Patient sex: F
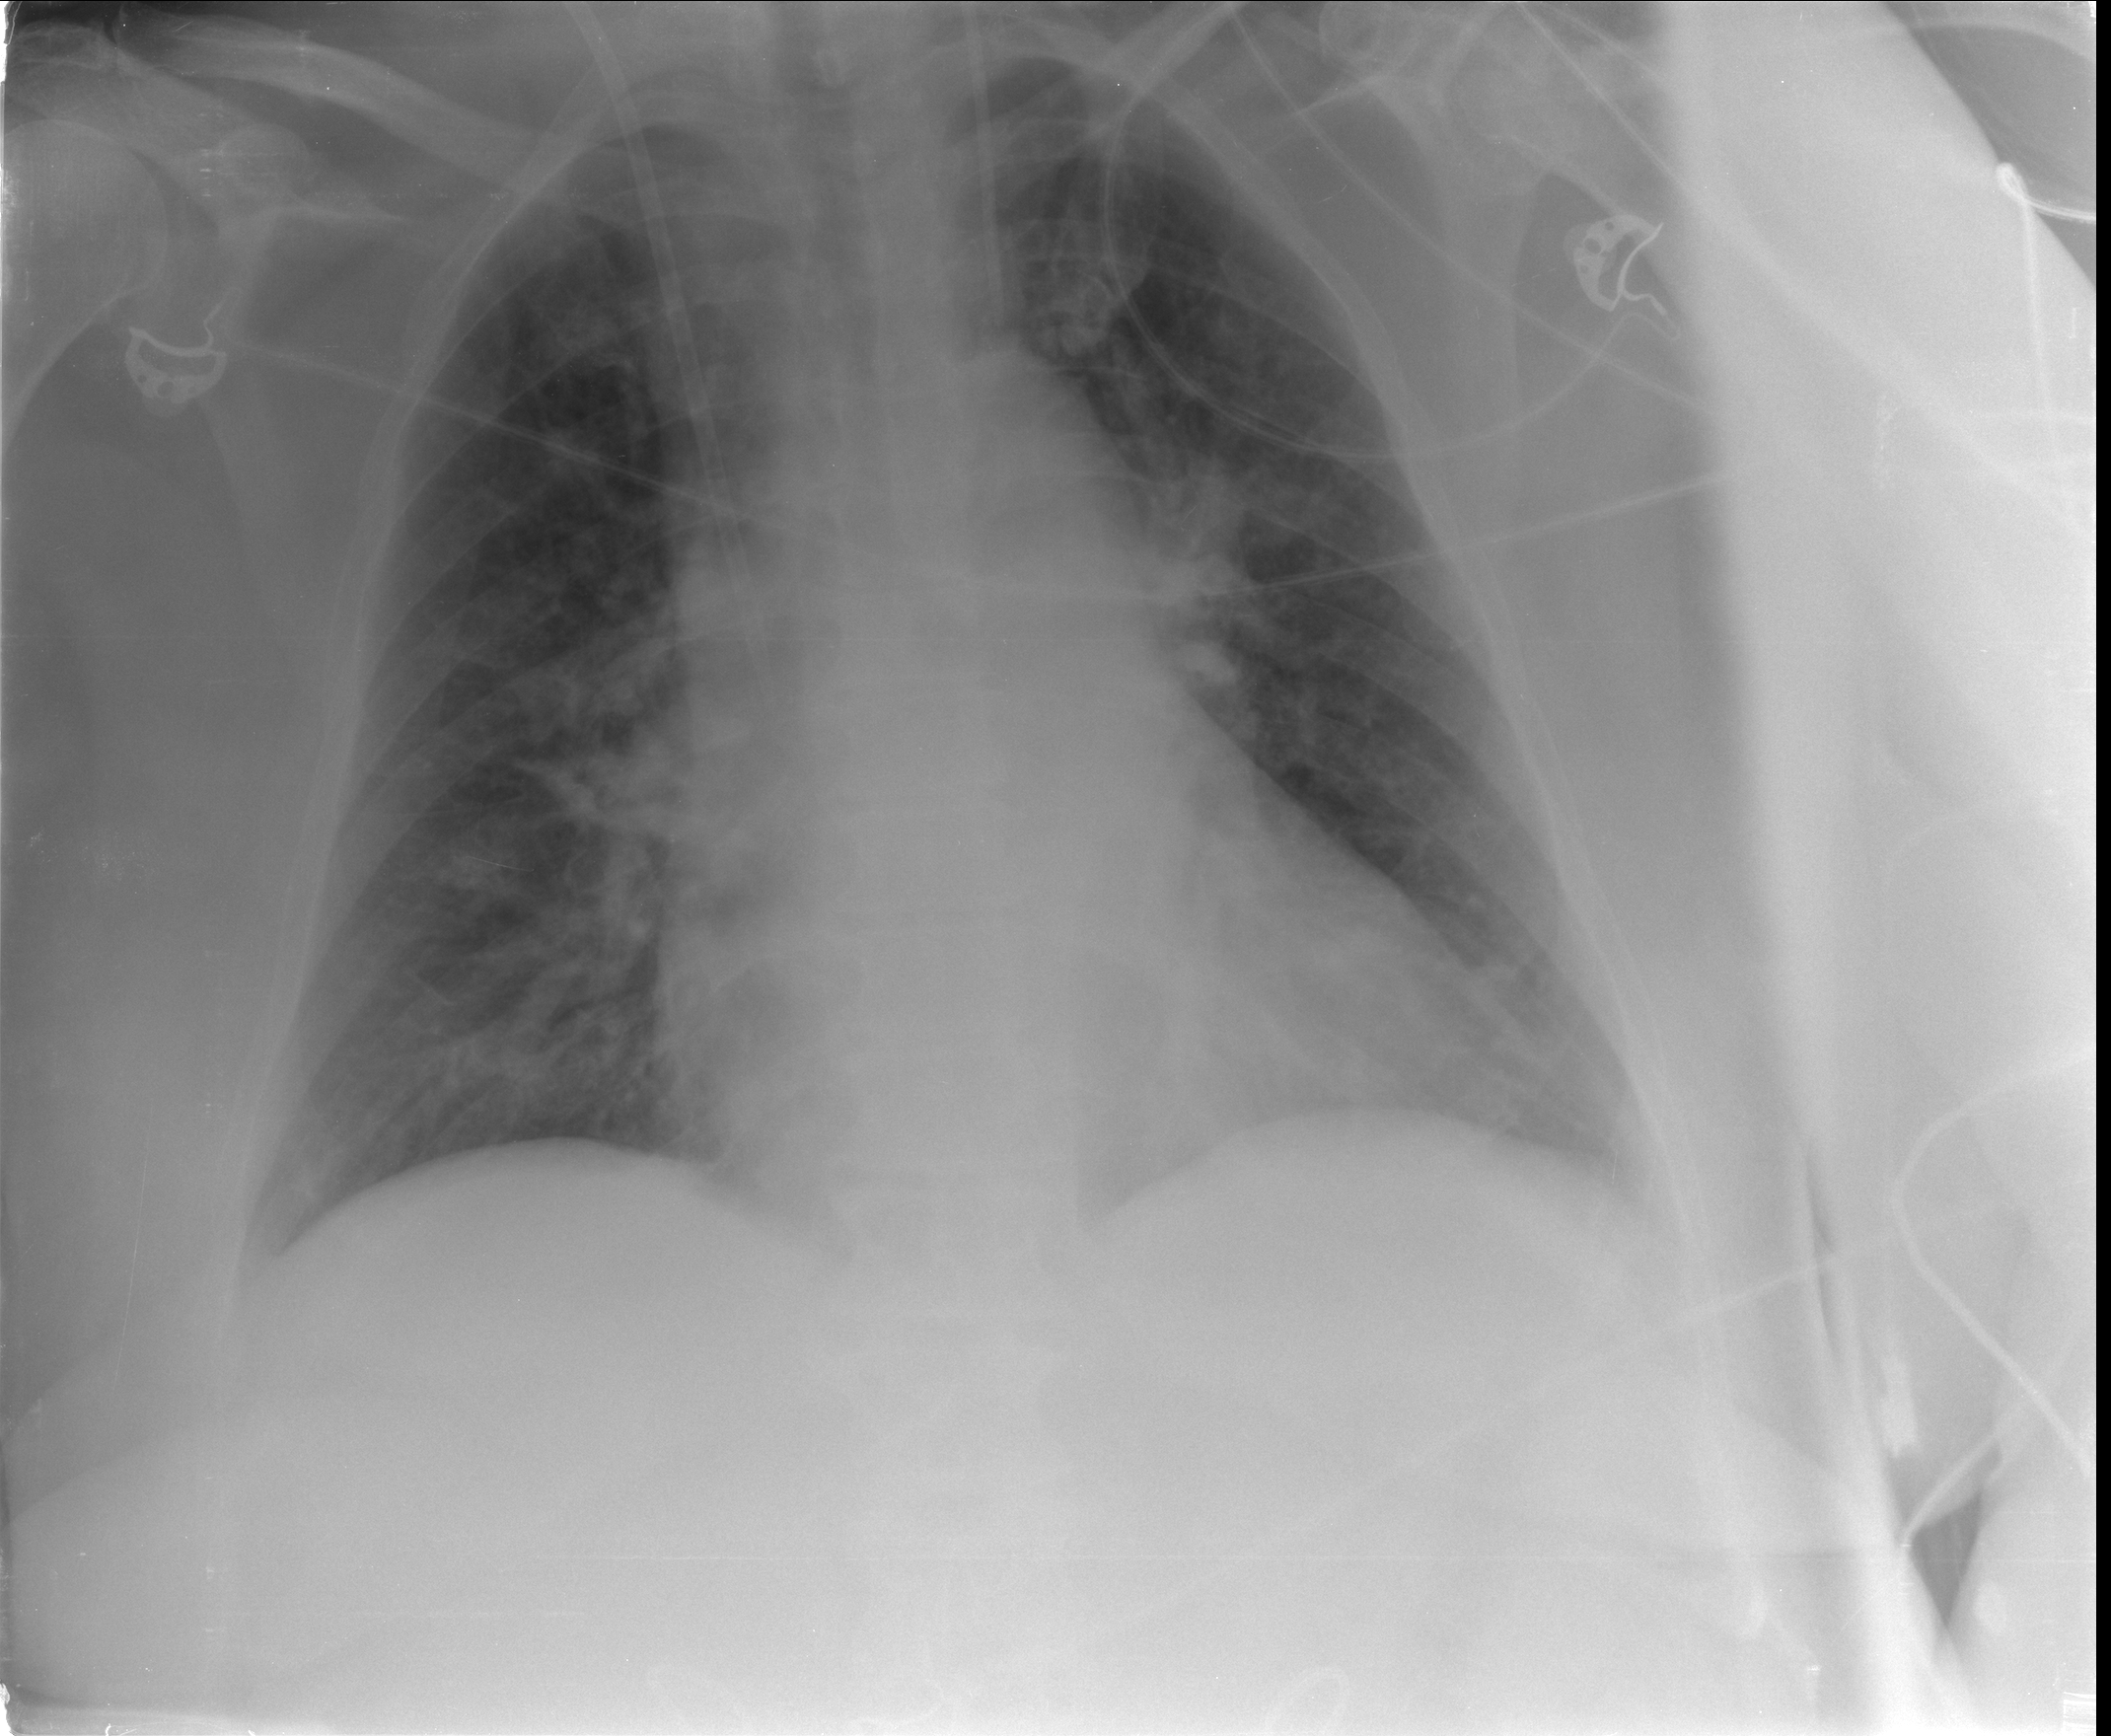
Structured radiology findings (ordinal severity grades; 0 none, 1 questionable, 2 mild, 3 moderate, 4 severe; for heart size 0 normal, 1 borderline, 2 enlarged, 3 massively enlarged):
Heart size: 2
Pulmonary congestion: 1
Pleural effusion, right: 0
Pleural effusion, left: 0
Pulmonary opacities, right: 2
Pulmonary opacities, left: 1
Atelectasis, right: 2
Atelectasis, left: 0